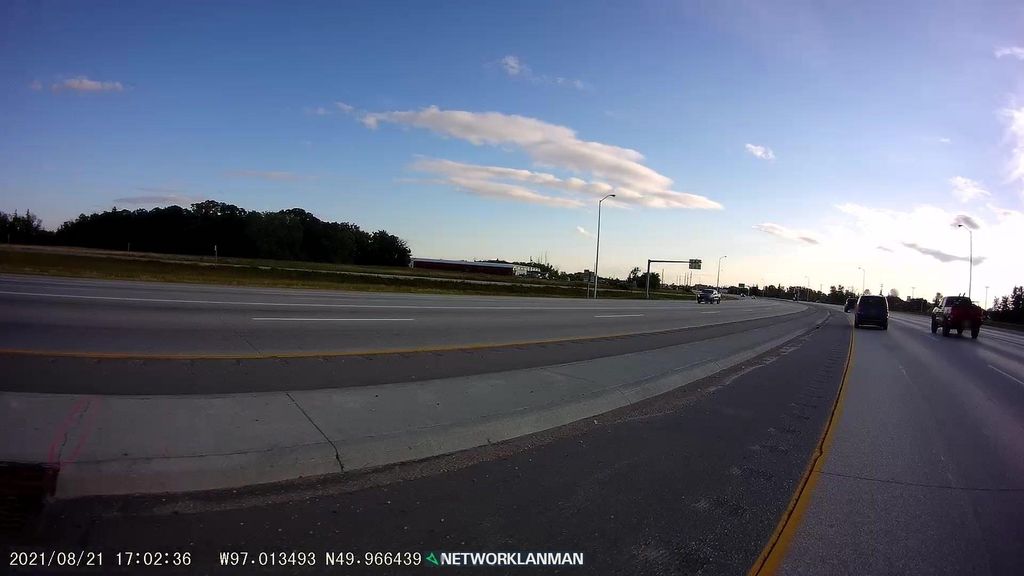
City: winnipeg